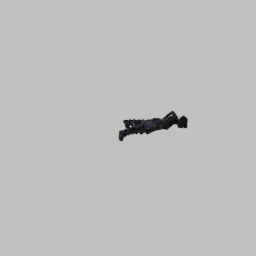
Label: people